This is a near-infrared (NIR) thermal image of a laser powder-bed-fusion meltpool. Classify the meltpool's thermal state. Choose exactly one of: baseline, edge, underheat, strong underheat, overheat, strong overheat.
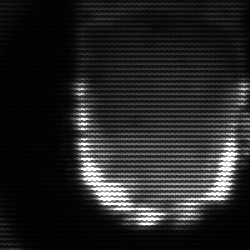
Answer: baseline